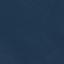
Land use / land cover: SeaLake